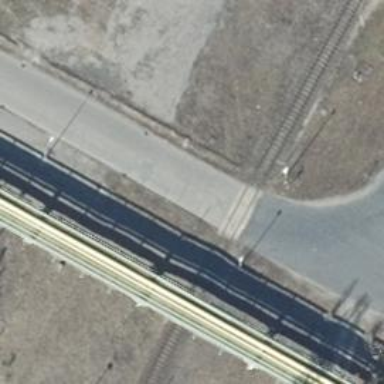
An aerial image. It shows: Railway level crossing.